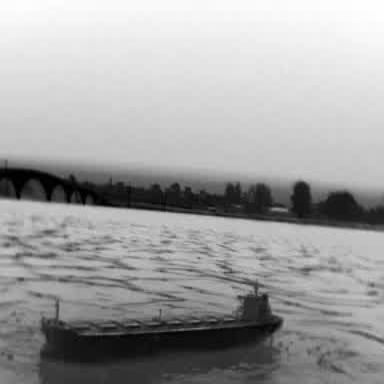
There is a liner in the infrared image.